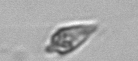
Label: Oxytoxum